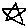
Label: star